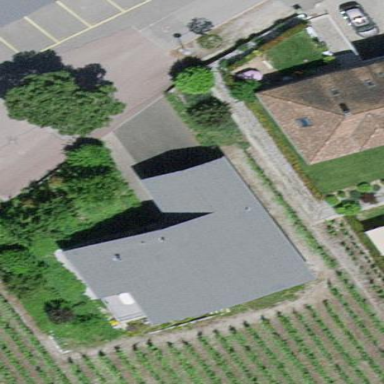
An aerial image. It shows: Detached building with gabled roof.